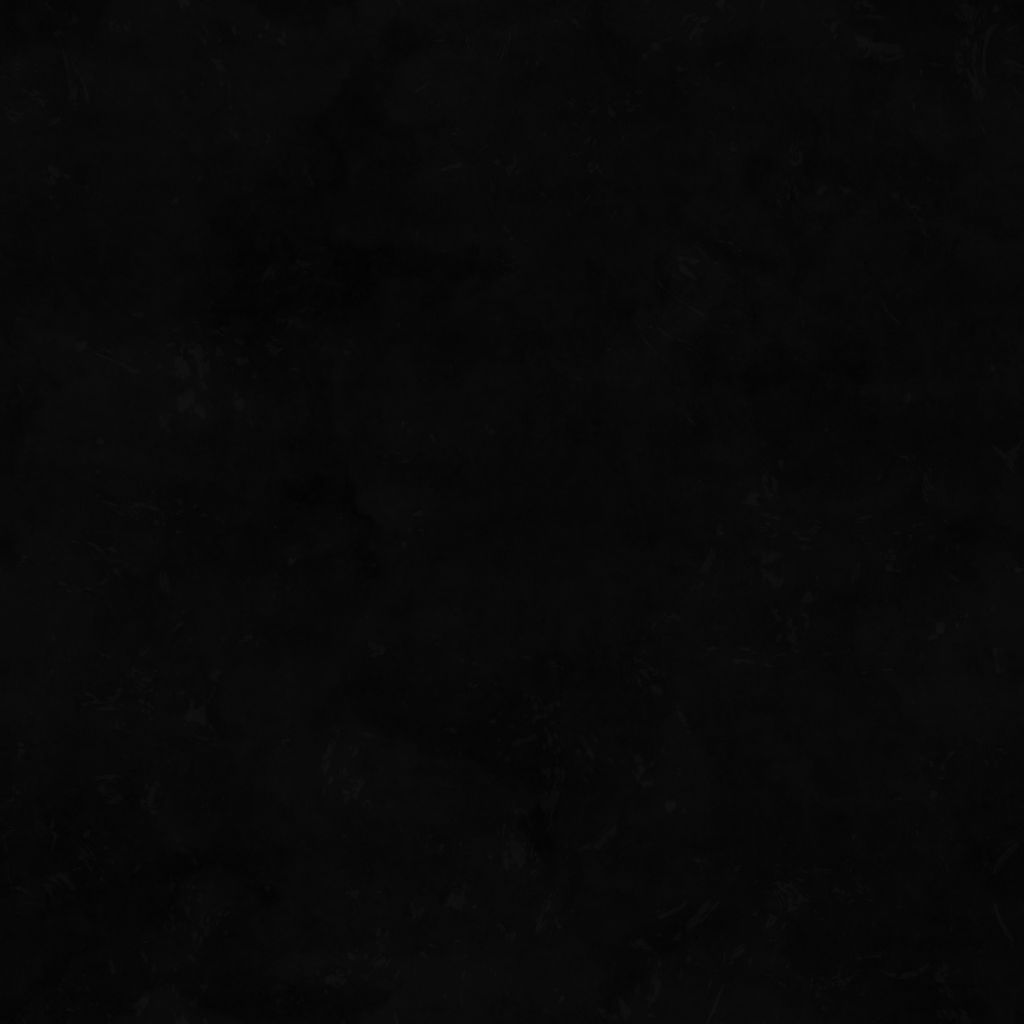
Texture map type: Roughness